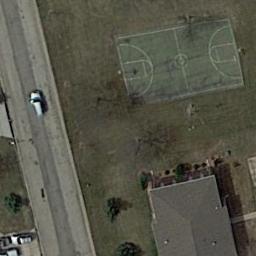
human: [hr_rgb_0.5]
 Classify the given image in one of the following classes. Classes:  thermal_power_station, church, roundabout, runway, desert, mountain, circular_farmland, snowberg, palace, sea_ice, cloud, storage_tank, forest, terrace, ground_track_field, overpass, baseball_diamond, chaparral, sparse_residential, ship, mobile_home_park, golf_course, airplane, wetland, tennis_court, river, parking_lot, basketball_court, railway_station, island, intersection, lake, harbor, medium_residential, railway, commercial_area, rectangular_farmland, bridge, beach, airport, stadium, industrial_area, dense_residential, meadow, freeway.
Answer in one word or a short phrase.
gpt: basketball_court